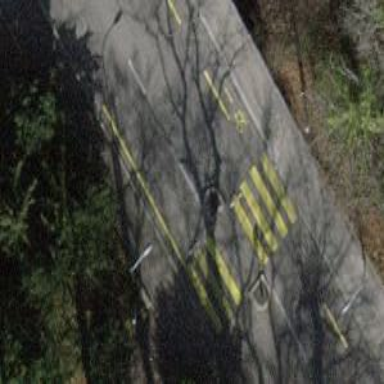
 featuring lanes for both cyclists and pedestrians on both sides. There are trolley wires present on the road."